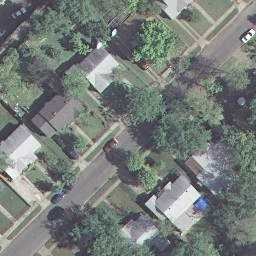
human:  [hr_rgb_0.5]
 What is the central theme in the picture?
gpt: medium residential